Interaction volume radius: 5 \u00c5
Interaction volume height: 15 \u00c5
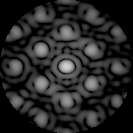
Disorder parameter: 0.3068